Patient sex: M
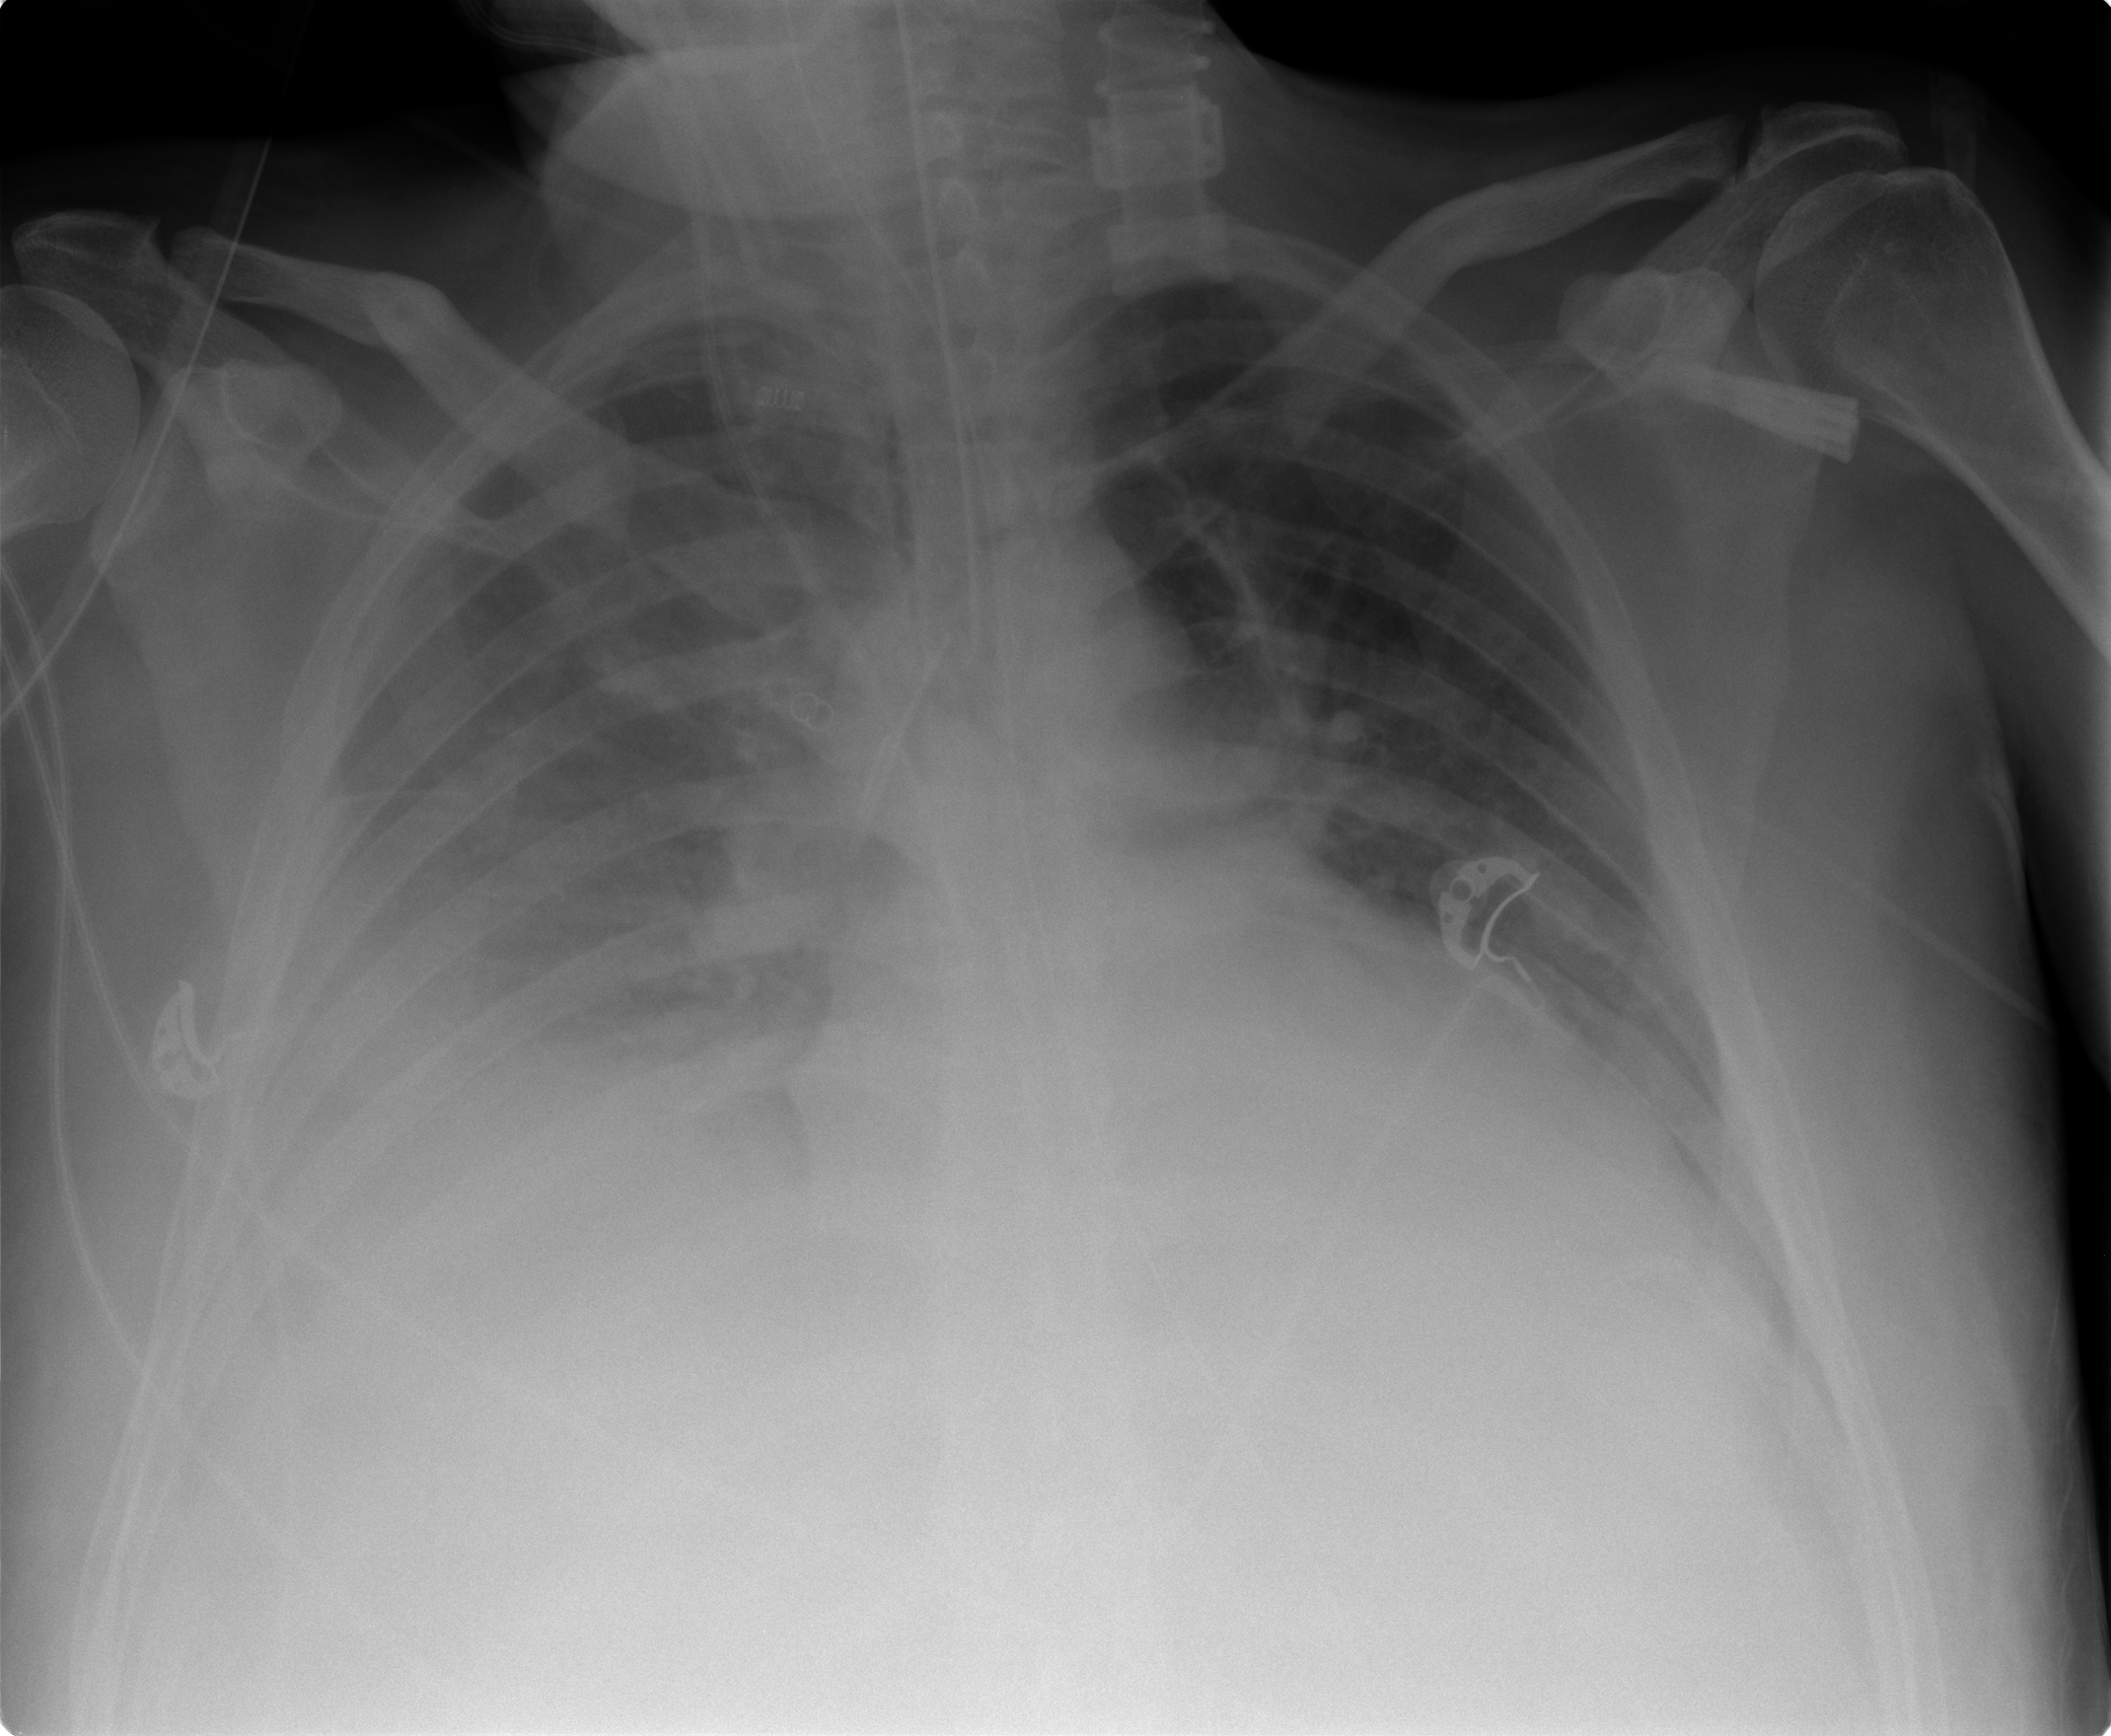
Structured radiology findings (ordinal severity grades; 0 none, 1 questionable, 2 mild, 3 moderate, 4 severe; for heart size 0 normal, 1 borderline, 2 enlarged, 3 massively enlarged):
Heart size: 2
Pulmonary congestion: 2
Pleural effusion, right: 3
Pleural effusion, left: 2
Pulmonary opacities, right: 2
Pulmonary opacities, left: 0
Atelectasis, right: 3
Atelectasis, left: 2